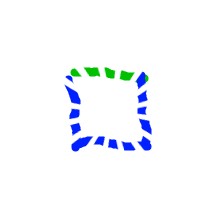
Shape: square